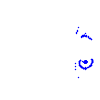
Particle: kaon